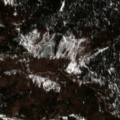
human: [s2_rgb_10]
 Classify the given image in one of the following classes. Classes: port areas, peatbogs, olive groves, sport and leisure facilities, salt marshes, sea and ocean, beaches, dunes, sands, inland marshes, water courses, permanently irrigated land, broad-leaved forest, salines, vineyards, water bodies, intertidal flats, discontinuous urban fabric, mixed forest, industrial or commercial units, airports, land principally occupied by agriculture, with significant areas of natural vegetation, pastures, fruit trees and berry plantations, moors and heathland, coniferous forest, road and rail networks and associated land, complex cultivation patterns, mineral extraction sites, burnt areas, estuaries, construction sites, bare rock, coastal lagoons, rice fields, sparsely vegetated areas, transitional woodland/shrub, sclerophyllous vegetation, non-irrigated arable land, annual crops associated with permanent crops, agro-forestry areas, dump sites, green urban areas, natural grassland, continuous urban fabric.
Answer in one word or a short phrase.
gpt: broad-leaved forest, coniferous forest, mixed forest